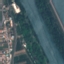
Land use / land cover: River